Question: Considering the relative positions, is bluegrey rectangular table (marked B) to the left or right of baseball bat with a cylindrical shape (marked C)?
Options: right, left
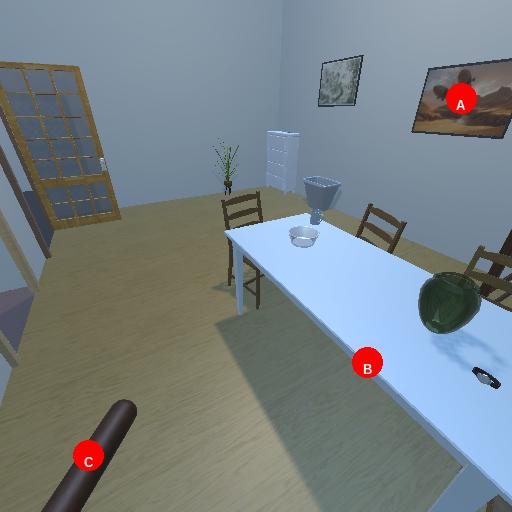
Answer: right